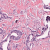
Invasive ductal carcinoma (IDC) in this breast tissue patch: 1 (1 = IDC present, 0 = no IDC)